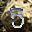
Label: 5